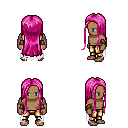
a pixel art fantasy rpg character, male body template, human, dark skin, white tattered cape, gold greaves, pink extra-long hairstyle, leather bracers, four views (front, back, left, right), 2x2 character sprite sheet, small pixel art, hard edges, no anti-aliasing